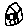
Label: house